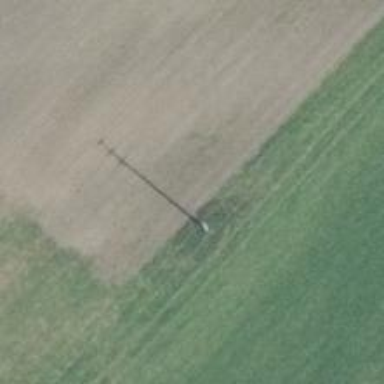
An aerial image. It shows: Power pole.